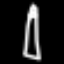
Label: pencil